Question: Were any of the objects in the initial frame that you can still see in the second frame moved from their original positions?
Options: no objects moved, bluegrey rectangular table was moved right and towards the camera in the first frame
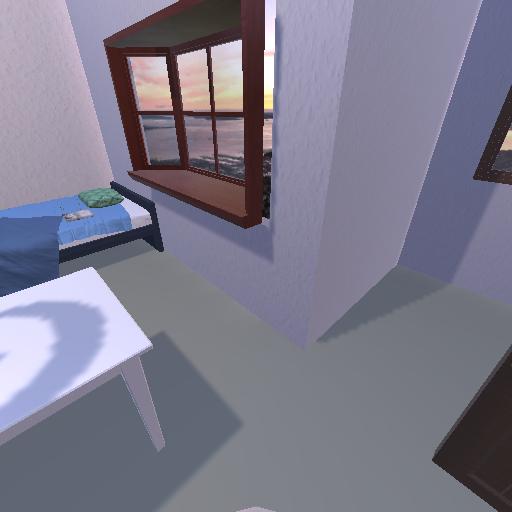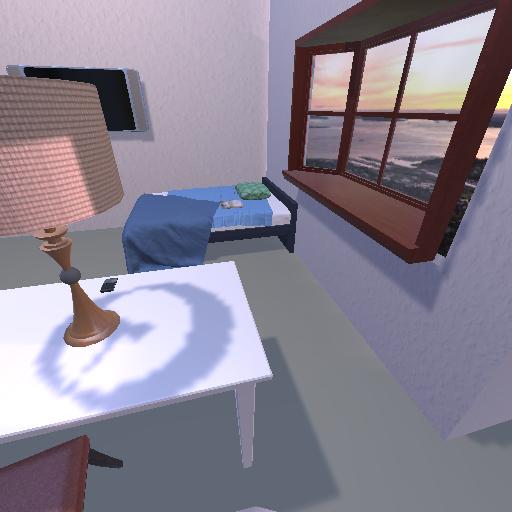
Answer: no objects moved